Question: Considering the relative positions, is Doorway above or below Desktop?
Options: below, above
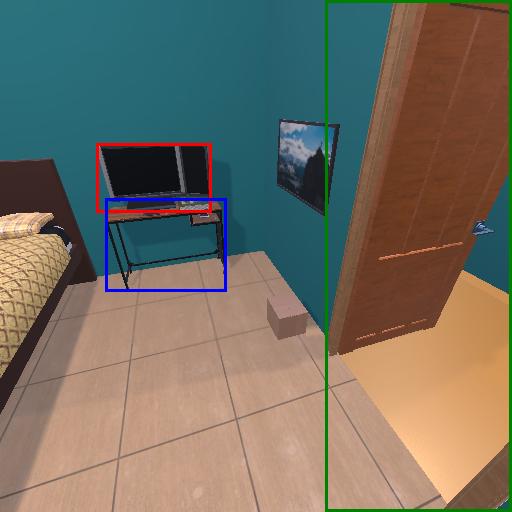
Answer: below